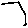
Label: hexagon